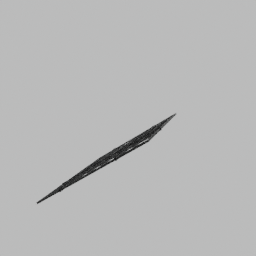
Label: architecture